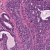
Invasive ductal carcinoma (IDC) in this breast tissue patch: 0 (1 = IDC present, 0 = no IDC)